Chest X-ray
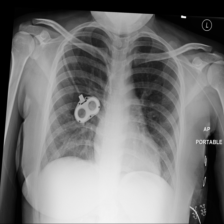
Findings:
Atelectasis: negative
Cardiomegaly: negative
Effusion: negative
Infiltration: negative
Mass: negative
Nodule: negative
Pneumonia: negative
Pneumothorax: negative
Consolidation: negative
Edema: negative
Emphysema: negative
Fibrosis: negative
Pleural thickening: negative
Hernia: negative